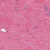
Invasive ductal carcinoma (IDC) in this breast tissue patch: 0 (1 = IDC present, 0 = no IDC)